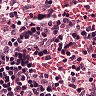
Metastatic tissue present: no